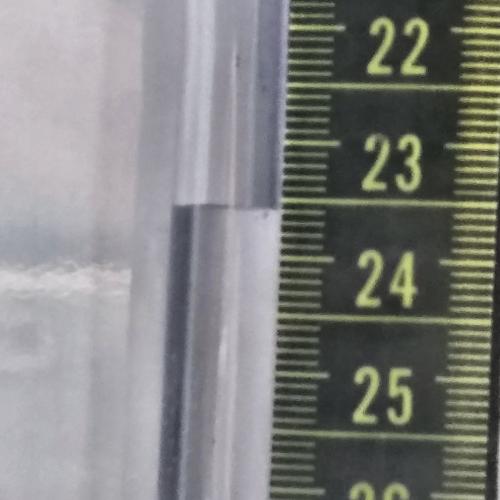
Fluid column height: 23.6 cm